Question: The problem I am having is in my testing I create an order which obtains an ID. This ID is different every-time.
Here is a picture of some sample code:

Thanks in advance to any help.
--Curtis
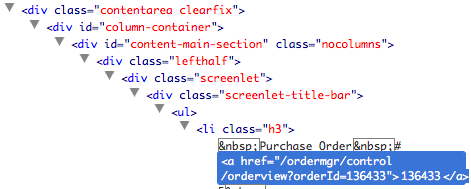
Answer: I can't tell exactly by the code provided, but wouldn't something this simple work
'testID = @browser.div(:class, /screenlet-title-bar/).text'
followed by some string manipulation to trim any unnecessary space or characters:
'testID.gsub(" Purchase Order #", "") #Removes leading text'